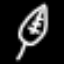
Label: leaf